Question: table structure, <URL>
'''
/*
* Let's get a RANDOM question from the questions table
* Ignore questions the group has already
*/
Group.prototype.getRandomQuestion = function(callback){
var self = this;
var answered = this.answered.join();
var categories = this.categories;
var sql = "SELECT * FROM 'questions' WHERE ('id' NOT IN (?) AND 'category' IN (?)) ORDER BY RAND() LIMIT 1";
this.mysql_pool.getConnection(function(err, conn){
if(!err){
conn.query(sql, [answered, categories], function(err, r){
conn.release();
'''
Above is my code. For some damn reason, it keeps fetching at least one result from the database when it SHOULDN'T. The where clause should NOT be met.
I opened up PhpMyAdmin, ran the same exact query with the same exact data plugged into it. It returned empty. Good. So why isn't this block of code returning empty too?
Here are the values of 'answered' and 'categories' respectively:

'answered' = "1,2"
'categories' = "1,2,3,4"
In my 'questions' table, there are only TWO questions. Both questions have the ID '1' & '2'. So, why is this block of code still returning a row?
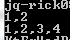
Answer: Assume we have a table which contains two row with id 1 and 2 respectively.
'select * from table where id in ('1, 2')' ==> you will get only one row which has the id
'select * from table where id not in ('1, 2')' ==> you will also get only one row which has the id
The point is is not the same as .